Interaction volume radius: 5 \u00c5
Interaction volume height: 20 \u00c5
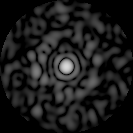
Disorder parameter: 0.8118